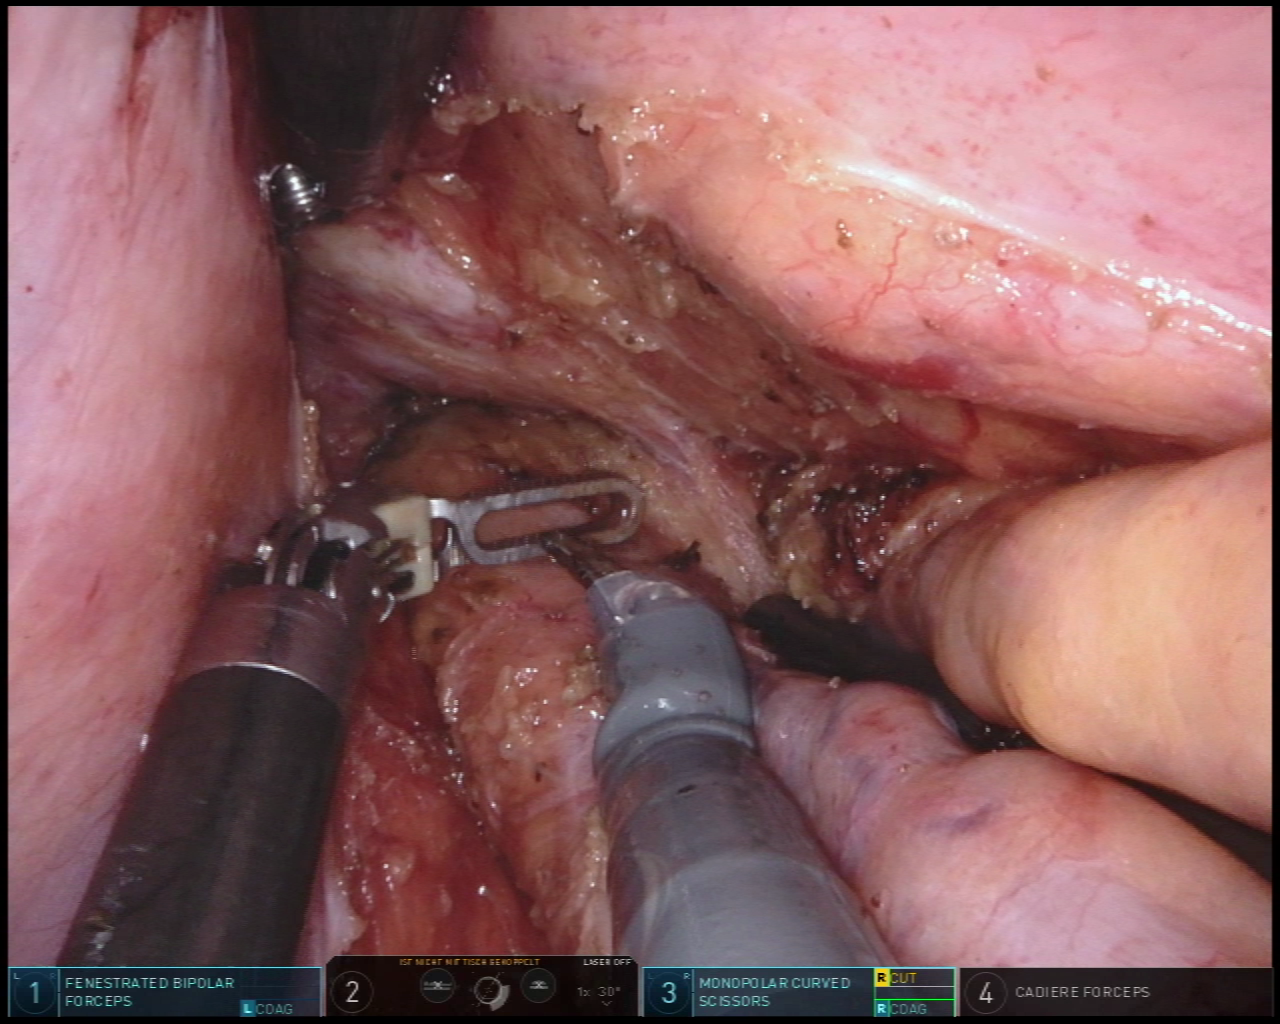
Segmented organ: vesicular_glands
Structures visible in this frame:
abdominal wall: no
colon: no
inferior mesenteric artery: no
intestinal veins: no
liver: no
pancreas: no
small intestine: no
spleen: no
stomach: no
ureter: no
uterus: no
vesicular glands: yes